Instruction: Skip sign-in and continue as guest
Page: checkout
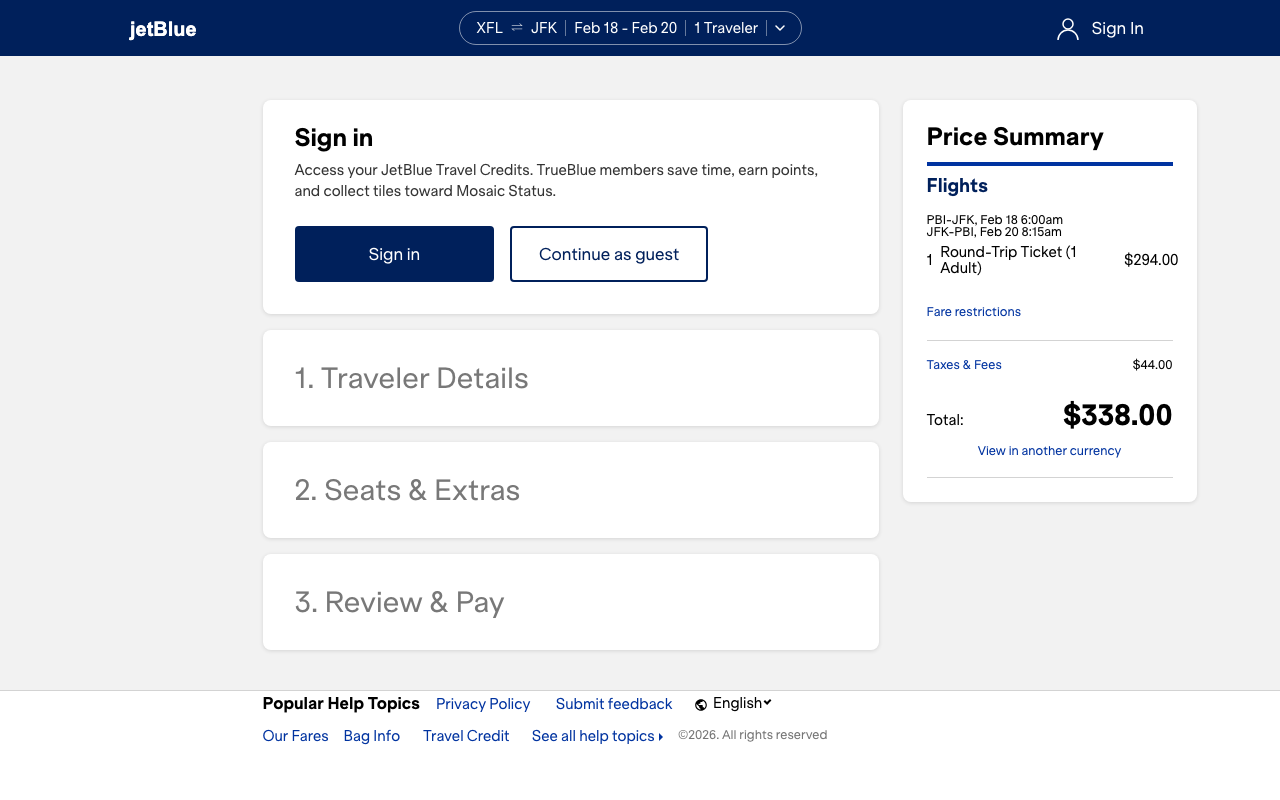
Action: click